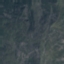
Label: HerbaceousVegetation